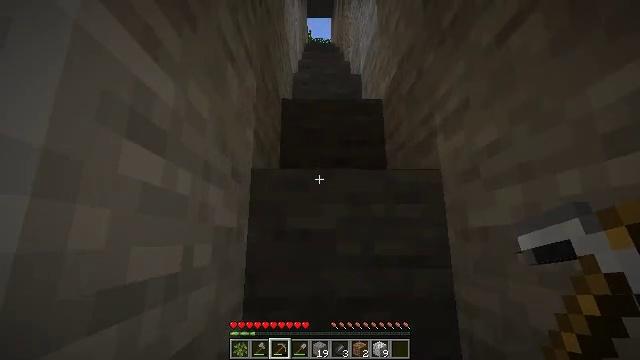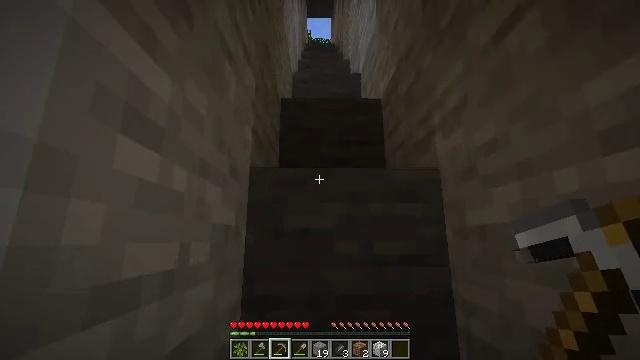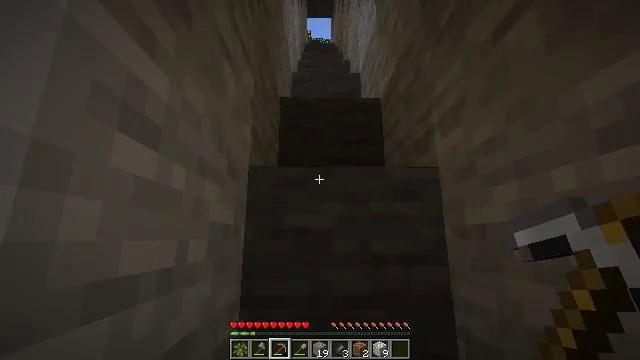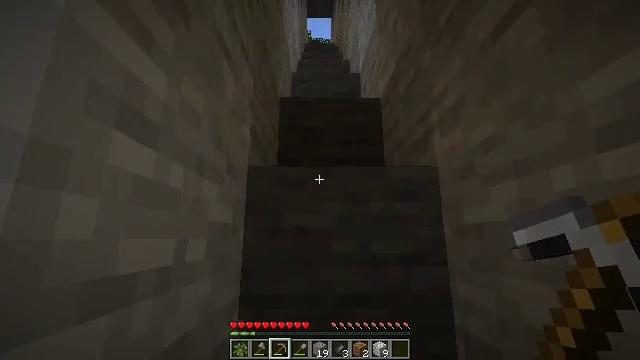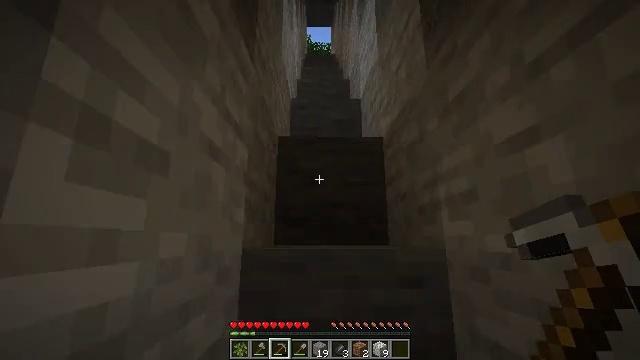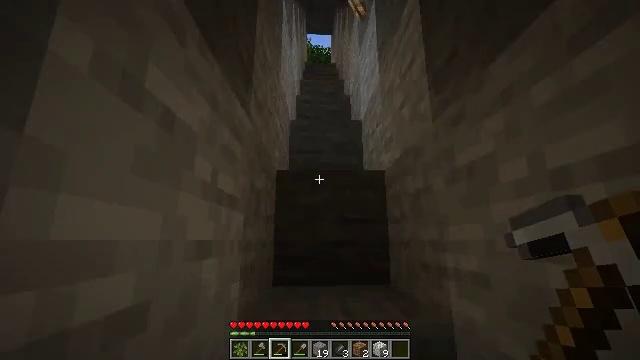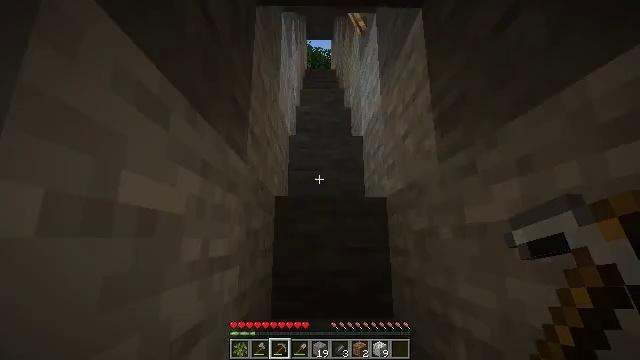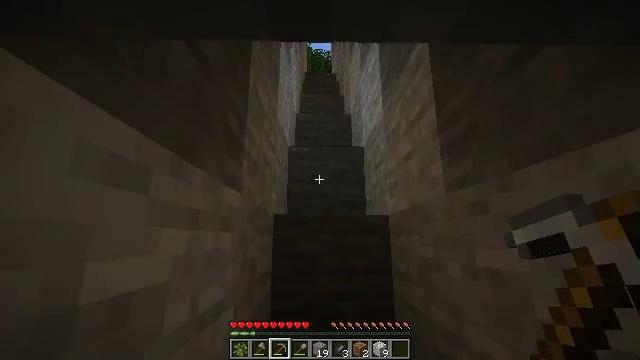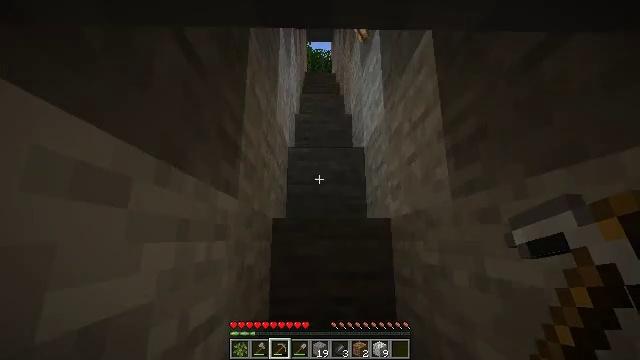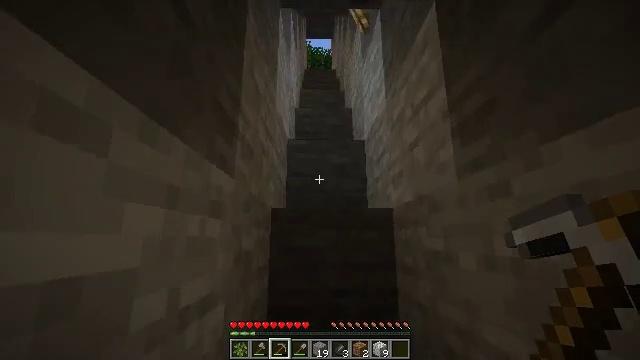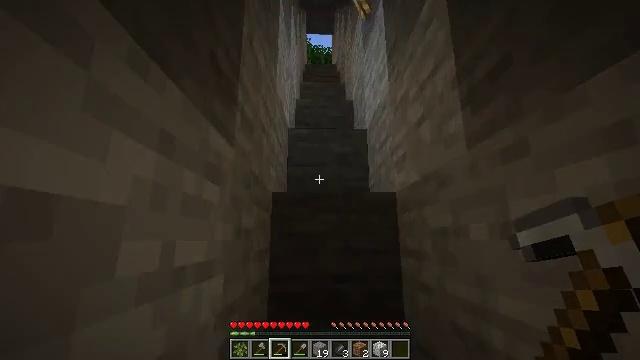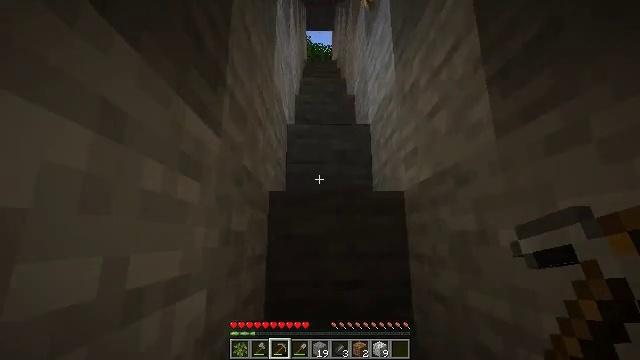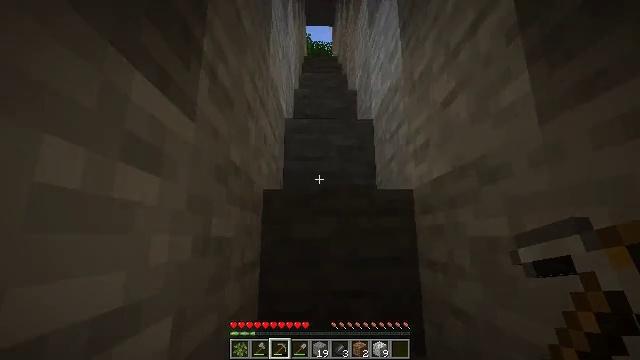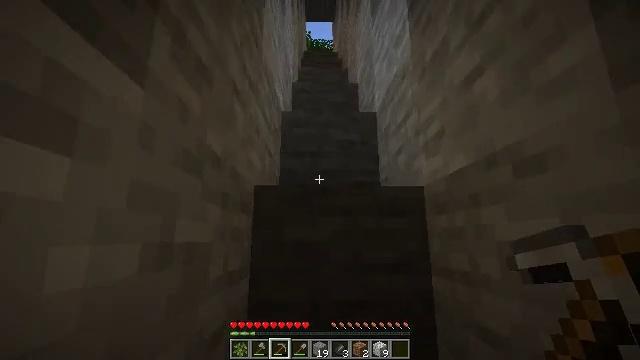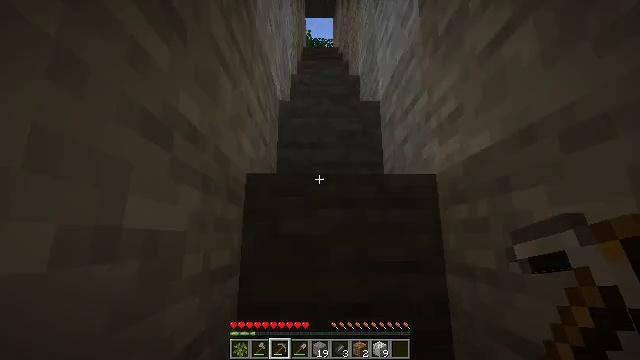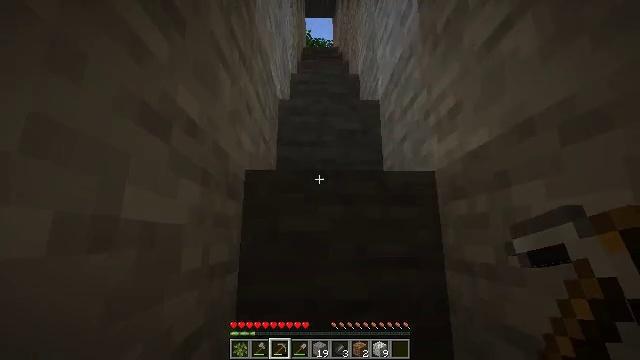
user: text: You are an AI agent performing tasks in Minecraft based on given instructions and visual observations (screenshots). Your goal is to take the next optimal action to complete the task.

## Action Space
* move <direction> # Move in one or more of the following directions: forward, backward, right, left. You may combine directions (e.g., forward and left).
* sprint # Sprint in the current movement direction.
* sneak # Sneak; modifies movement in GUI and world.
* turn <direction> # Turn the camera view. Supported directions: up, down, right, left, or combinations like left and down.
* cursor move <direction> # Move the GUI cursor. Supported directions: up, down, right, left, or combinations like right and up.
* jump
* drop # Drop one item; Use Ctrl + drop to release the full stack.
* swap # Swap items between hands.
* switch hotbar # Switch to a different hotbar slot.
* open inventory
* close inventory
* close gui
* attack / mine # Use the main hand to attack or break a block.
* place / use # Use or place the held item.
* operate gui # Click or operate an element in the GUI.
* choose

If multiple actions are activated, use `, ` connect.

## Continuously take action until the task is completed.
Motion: motion action
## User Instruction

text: Use the furnace to obtain charcoal.
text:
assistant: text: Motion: move forward
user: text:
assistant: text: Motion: move forward
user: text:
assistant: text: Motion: move forward, jump
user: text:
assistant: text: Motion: move forward, jump
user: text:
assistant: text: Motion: move forward, jump
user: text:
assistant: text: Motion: move forward, jump
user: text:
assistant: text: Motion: move forward, jump
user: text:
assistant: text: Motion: move forward
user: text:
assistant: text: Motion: move forward
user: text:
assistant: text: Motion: move forward
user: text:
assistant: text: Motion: move forward
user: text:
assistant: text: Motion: move forward
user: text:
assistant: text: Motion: move forward
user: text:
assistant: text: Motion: move forward
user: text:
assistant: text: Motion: move forward, jump
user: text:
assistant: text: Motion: move forward, jump
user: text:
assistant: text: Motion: move forward, jump
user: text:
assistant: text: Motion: move forward, jump
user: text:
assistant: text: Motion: move forward
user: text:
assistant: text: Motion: move forward
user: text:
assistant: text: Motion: move forward
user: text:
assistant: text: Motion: move forward
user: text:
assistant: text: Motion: move forward
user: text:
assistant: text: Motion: move forward
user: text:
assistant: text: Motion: move forward, jump
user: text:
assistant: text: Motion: move forward, jump
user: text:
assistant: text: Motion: move forward, jump
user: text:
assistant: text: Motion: move forward, jump
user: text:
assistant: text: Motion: move forward, jump
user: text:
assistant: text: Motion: move forward